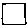
Label: square